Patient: sex M, age 60
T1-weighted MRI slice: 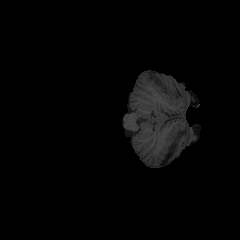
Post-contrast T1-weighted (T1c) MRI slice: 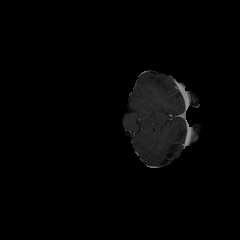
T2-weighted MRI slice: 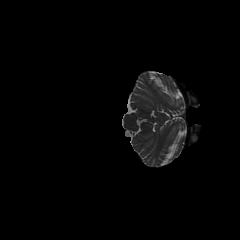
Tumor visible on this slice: no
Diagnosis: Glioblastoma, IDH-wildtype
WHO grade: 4